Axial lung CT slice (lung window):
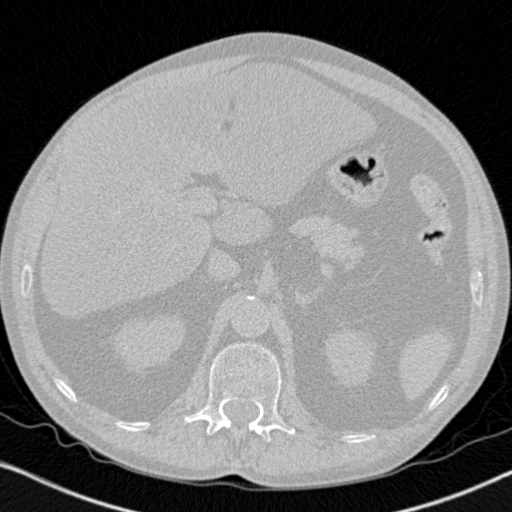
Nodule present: no